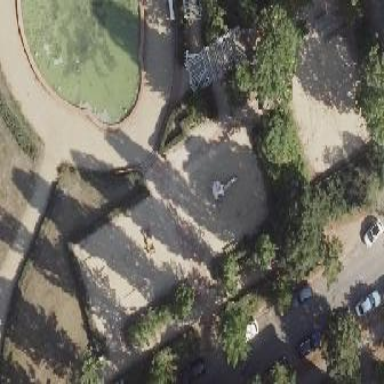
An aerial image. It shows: Playground area for leisure land.